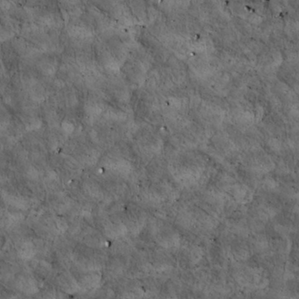
Label: non_frost